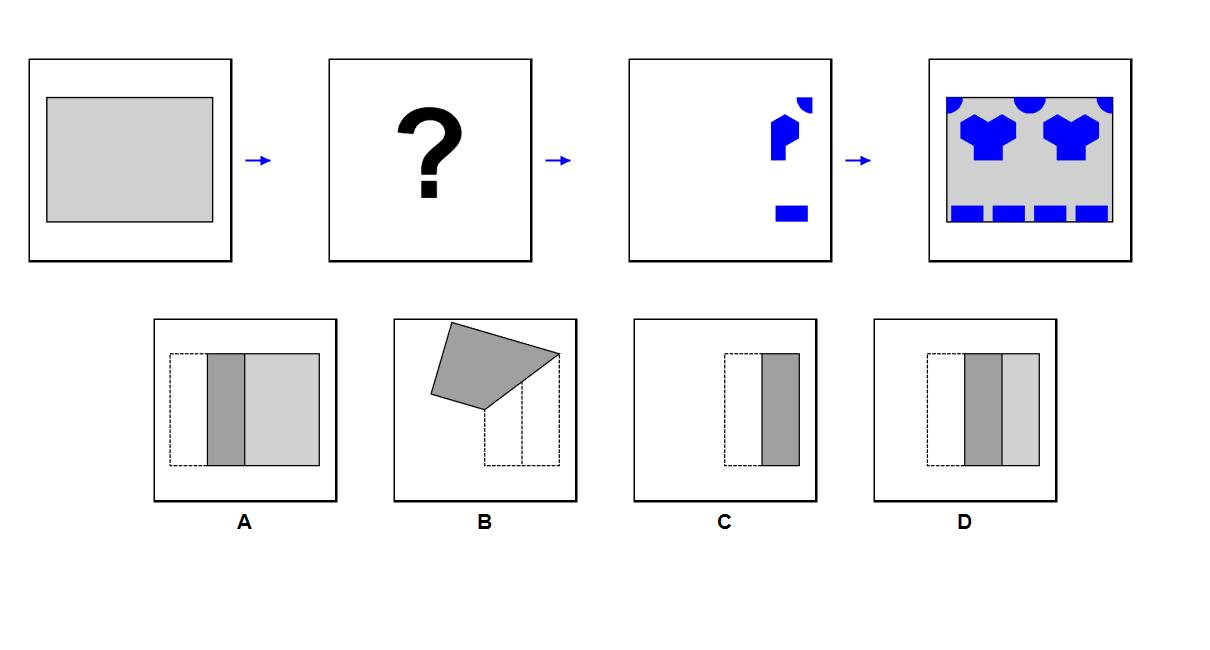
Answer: B